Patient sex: F
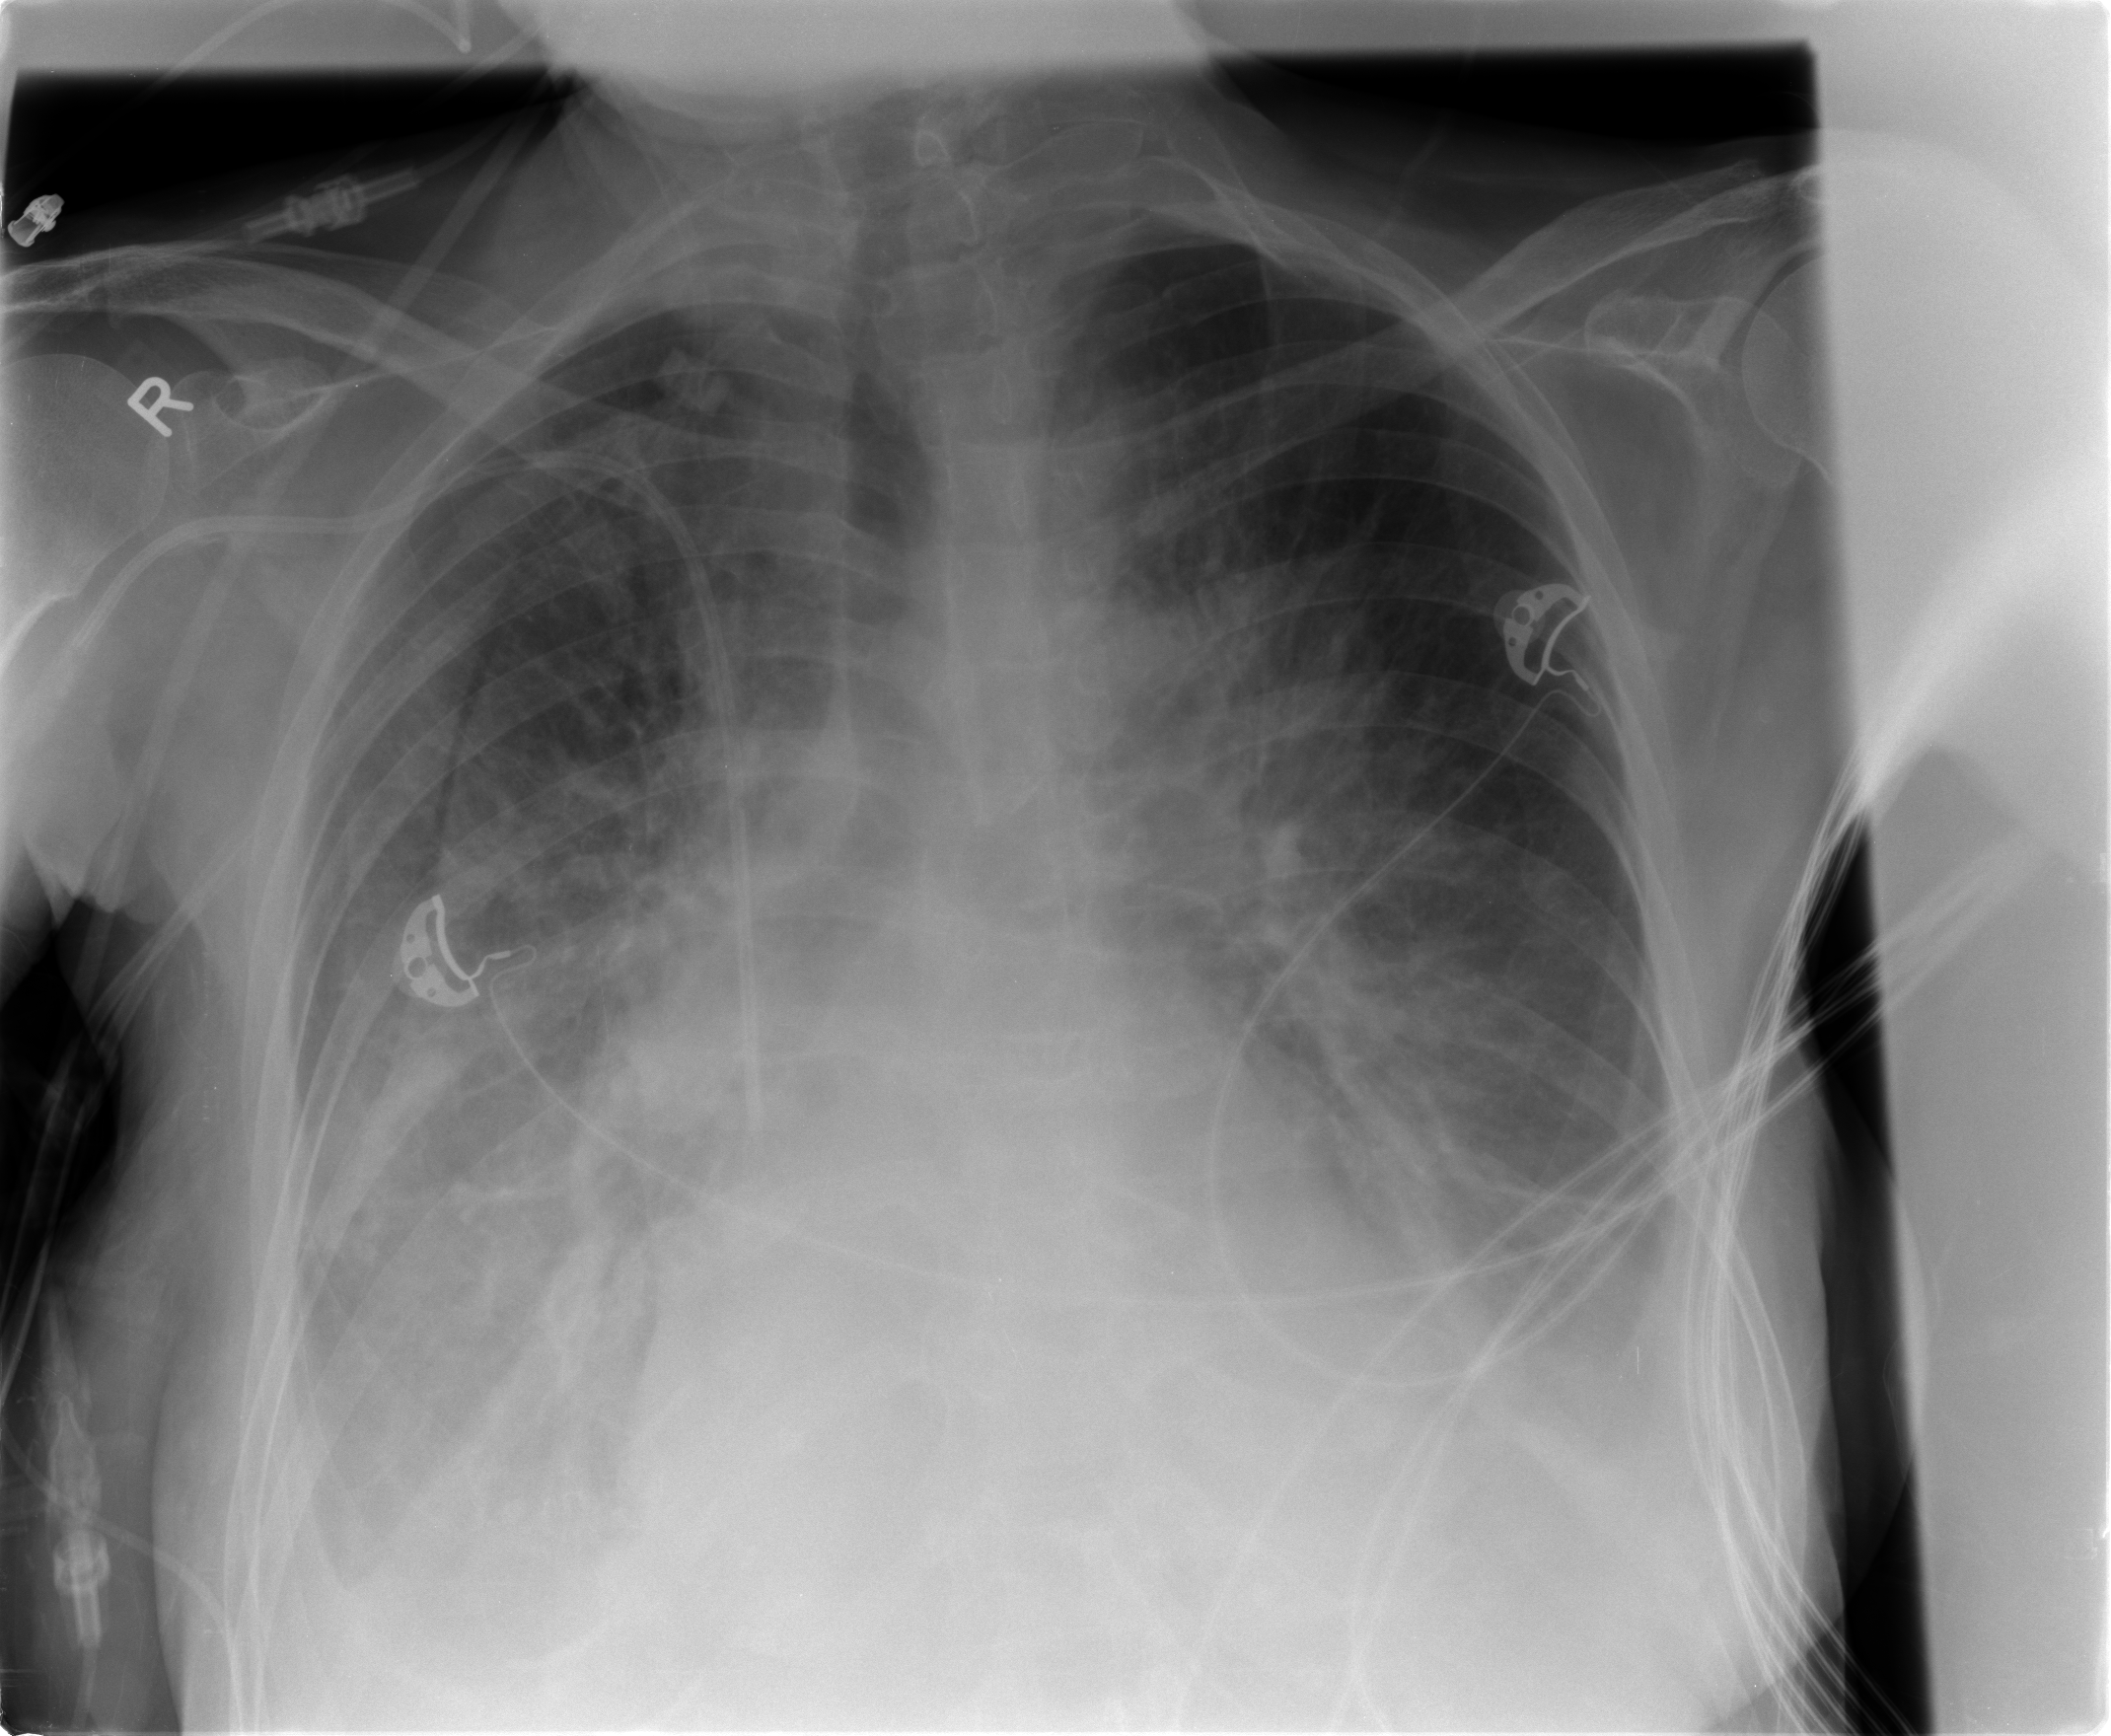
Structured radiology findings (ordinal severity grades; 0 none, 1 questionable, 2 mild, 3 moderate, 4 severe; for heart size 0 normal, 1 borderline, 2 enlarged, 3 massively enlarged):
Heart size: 2
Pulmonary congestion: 3
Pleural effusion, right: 2
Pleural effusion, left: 2
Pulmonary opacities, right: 2
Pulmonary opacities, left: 2
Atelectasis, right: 2
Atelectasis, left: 2